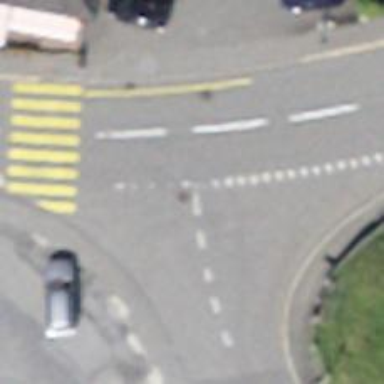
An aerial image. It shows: Road with "give way" sign.